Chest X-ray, AP view. Patient: 62 years old, sex F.
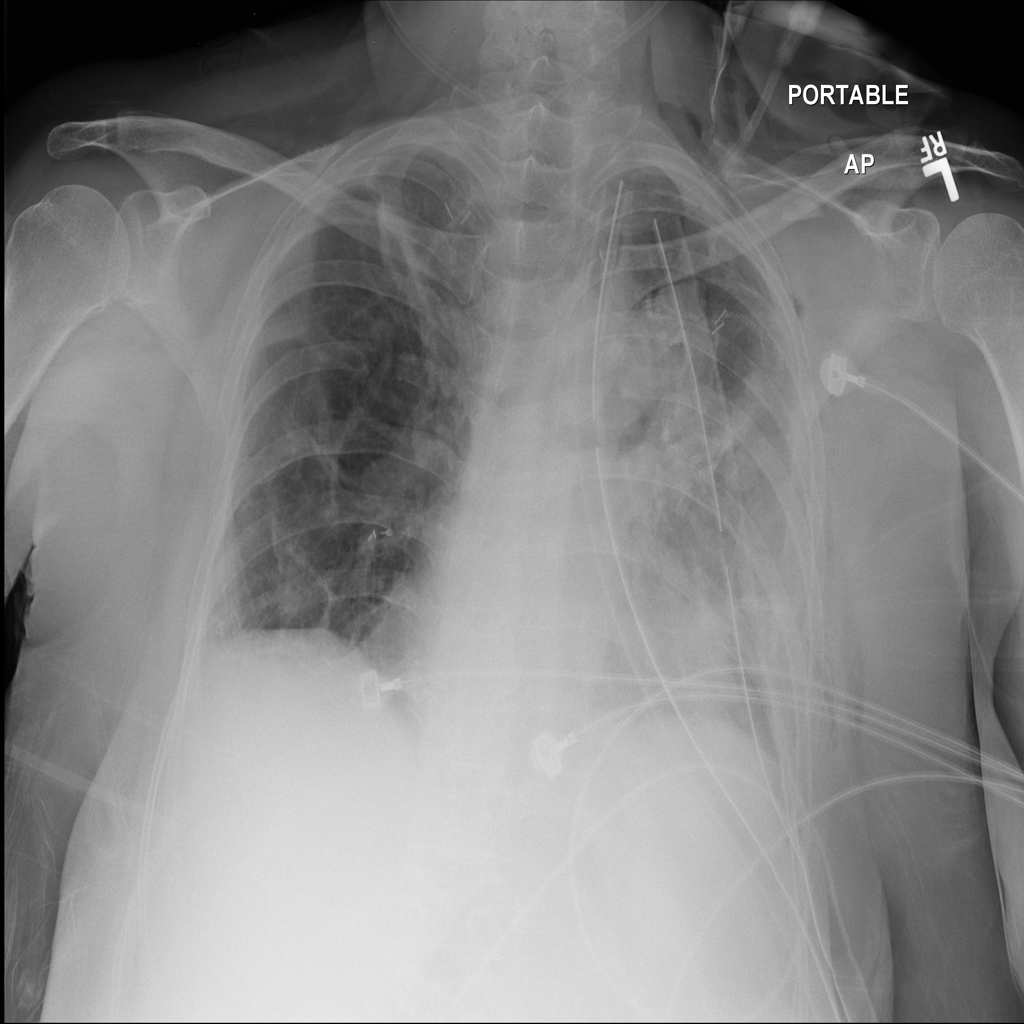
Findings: Emphysema